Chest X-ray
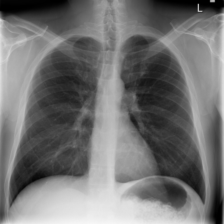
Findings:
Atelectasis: negative
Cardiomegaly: negative
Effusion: negative
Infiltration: negative
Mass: negative
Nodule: negative
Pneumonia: negative
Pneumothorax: negative
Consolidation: negative
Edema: negative
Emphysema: negative
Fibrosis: negative
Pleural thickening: negative
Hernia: negative